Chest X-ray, PA view. Patient: 28 years old, sex M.
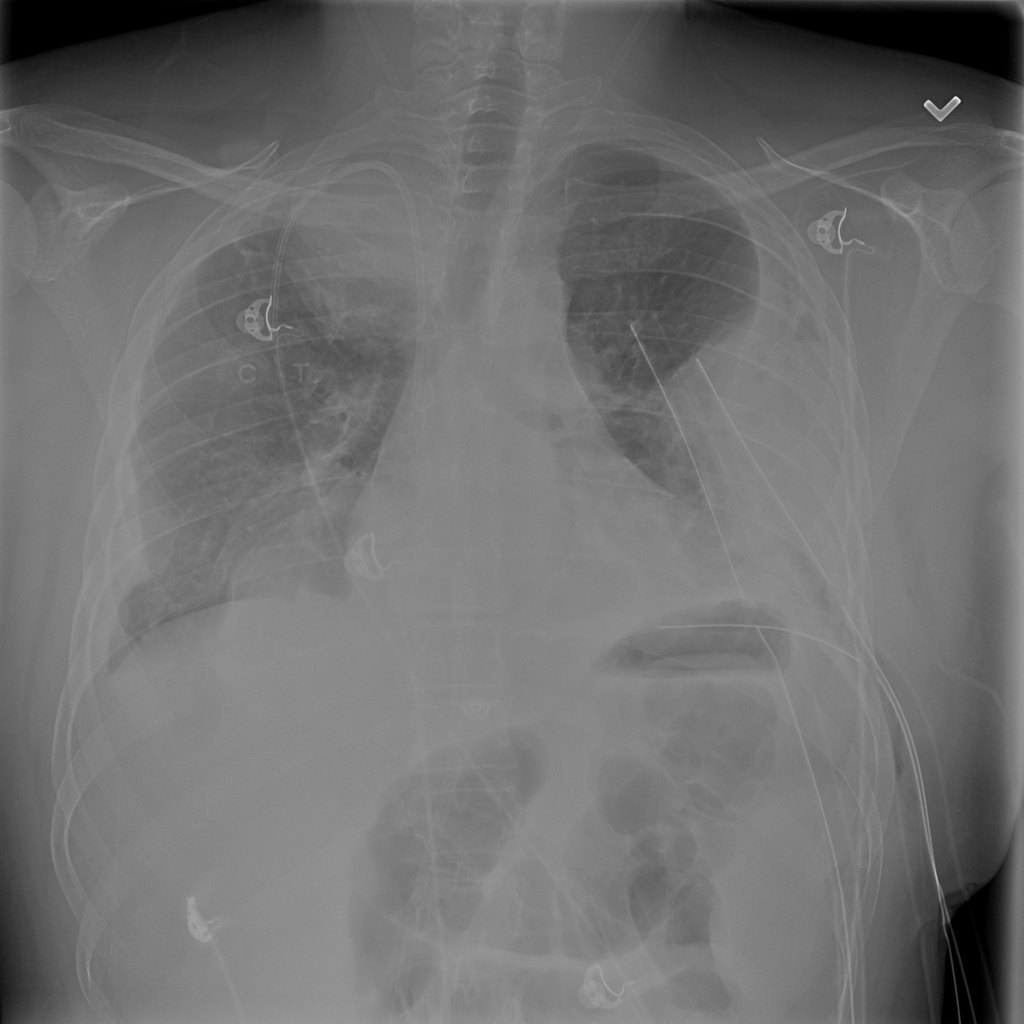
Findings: Emphysema, Mass